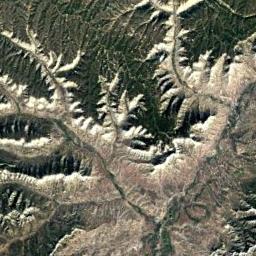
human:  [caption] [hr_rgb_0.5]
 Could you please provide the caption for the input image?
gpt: The mountain is consist of half of green plants and half of bare land .

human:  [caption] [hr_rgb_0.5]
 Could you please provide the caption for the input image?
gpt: The mountains are completely covered by vegetation .

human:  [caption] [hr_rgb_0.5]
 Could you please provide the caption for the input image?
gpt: The folded mountain has a continuous series of rugged mountains .

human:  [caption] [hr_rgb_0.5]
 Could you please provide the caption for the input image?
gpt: The mountain is knobby and rough .

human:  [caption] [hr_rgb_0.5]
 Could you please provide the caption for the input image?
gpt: There are some white snows and green land on the brown mountain .